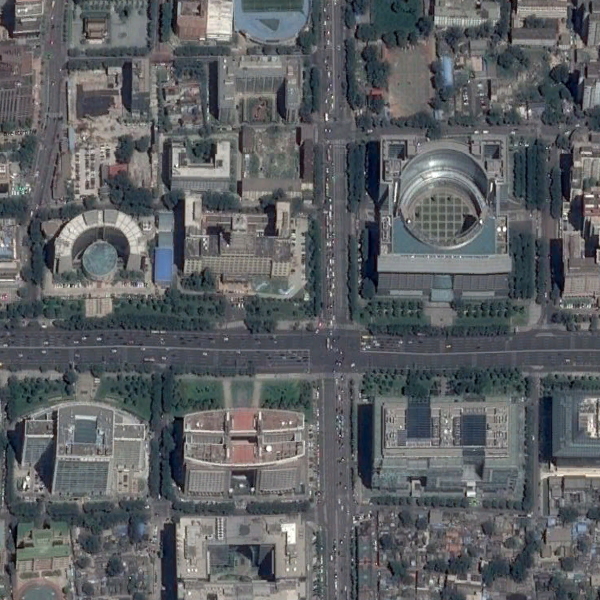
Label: Commercial